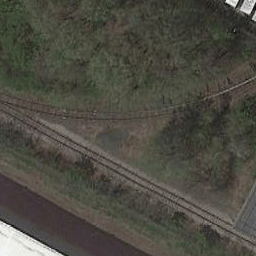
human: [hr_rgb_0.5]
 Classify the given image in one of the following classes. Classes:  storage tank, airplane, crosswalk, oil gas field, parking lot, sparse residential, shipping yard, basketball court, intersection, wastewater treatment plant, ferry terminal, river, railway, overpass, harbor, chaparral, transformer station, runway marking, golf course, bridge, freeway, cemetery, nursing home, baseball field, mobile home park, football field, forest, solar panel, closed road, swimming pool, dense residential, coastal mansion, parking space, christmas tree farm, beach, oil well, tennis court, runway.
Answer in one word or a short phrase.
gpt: railway